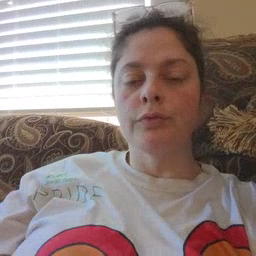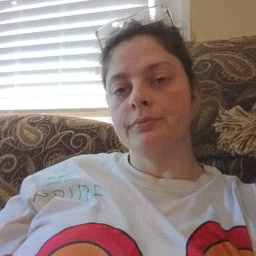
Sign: talk